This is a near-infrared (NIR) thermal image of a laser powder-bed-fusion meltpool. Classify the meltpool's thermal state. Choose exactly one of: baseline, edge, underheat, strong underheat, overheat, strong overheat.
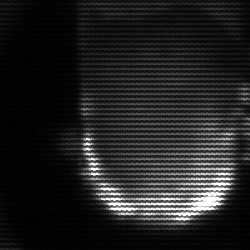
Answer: baseline